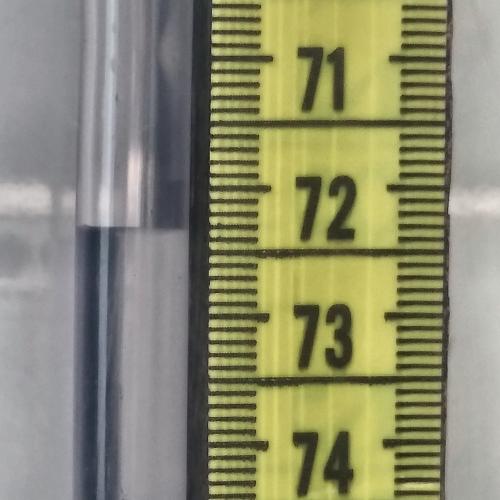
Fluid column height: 72.3 cm